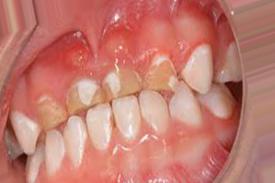
Condition: Caries